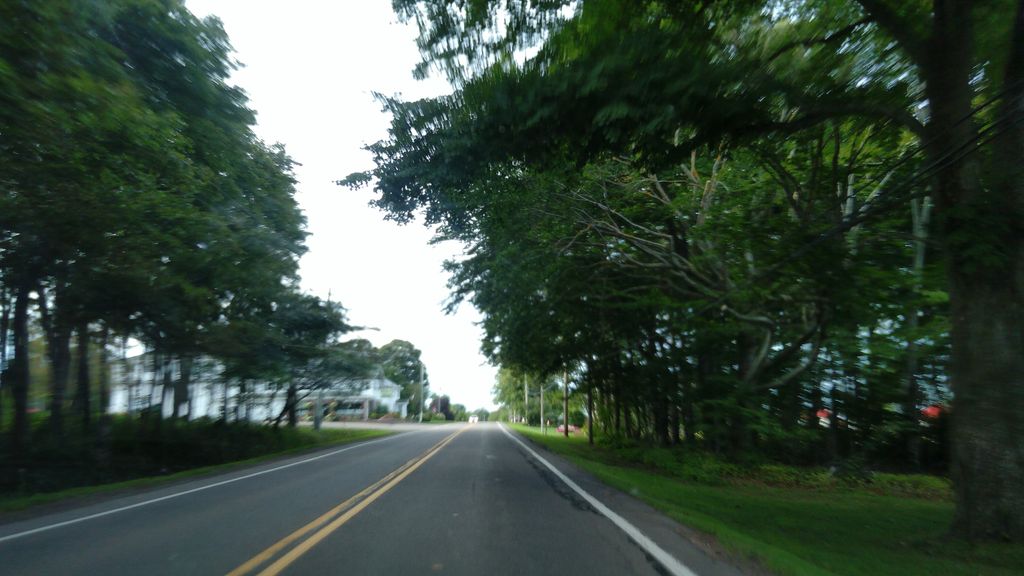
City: charlottetown